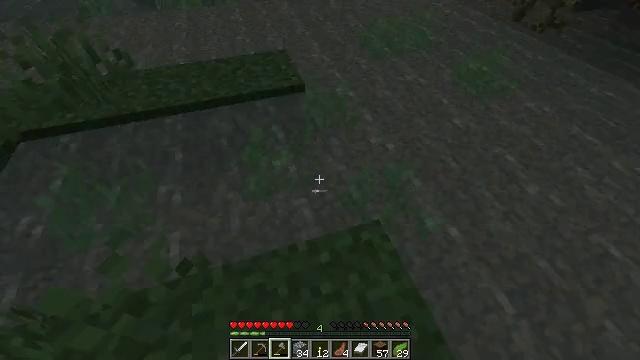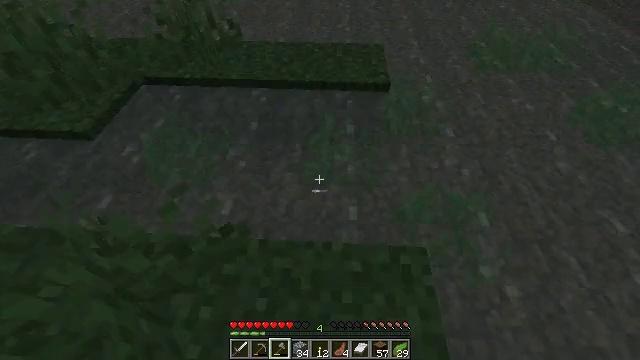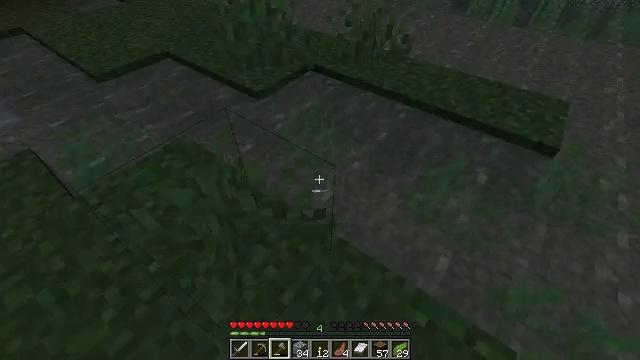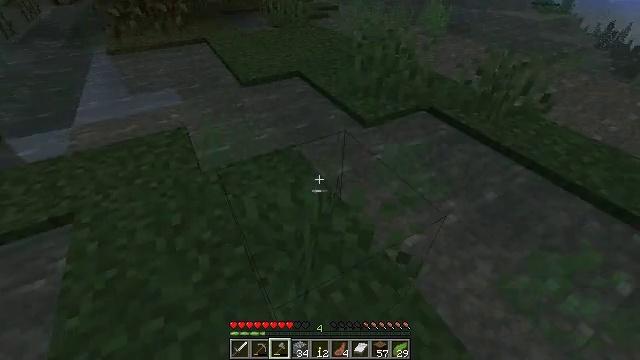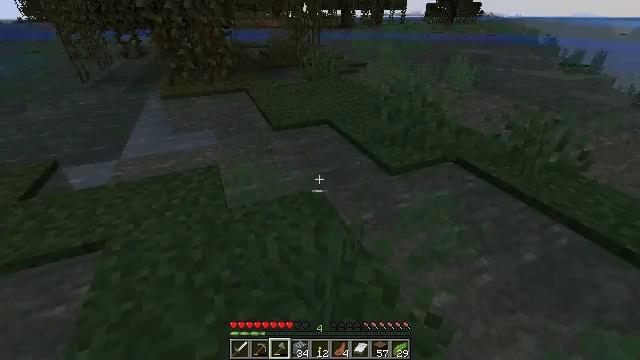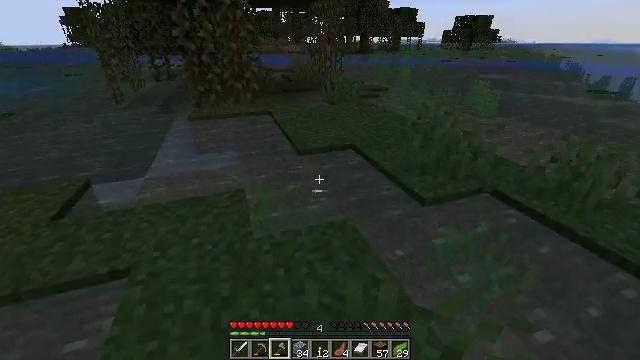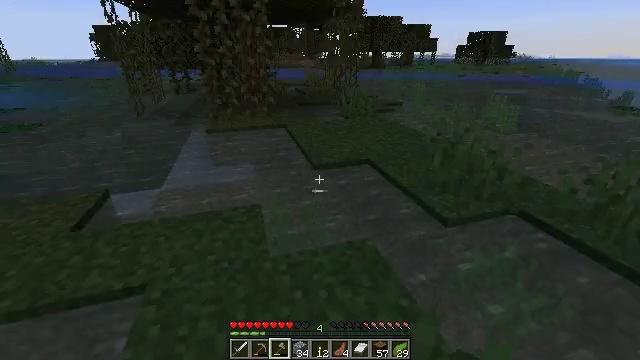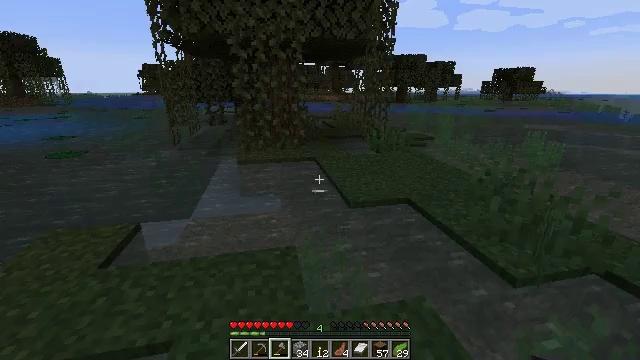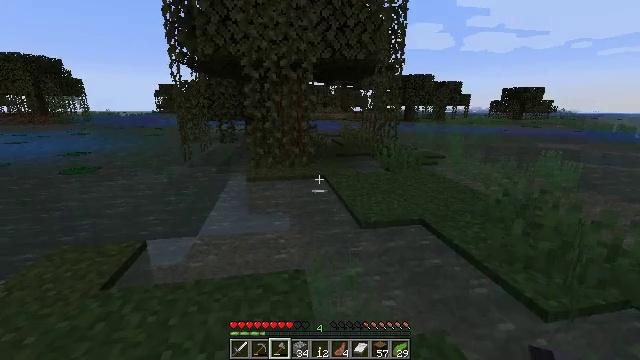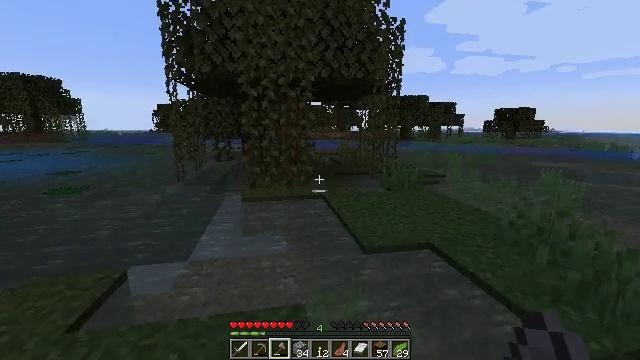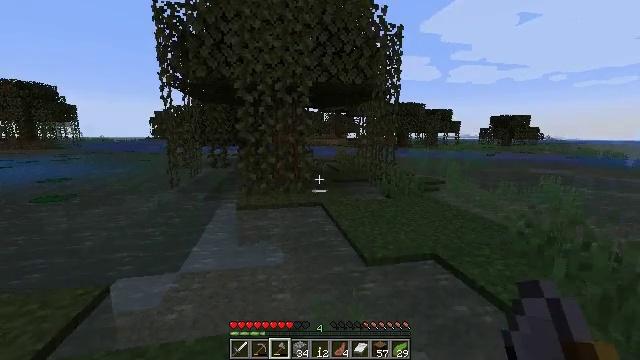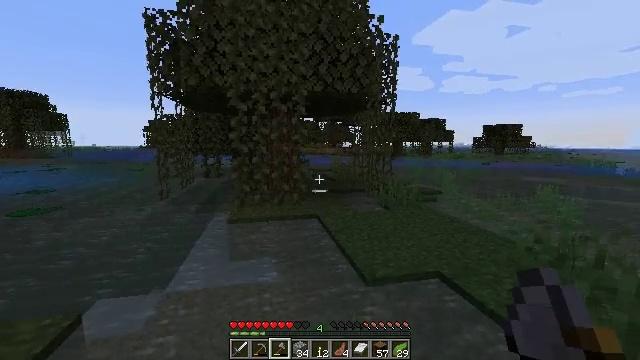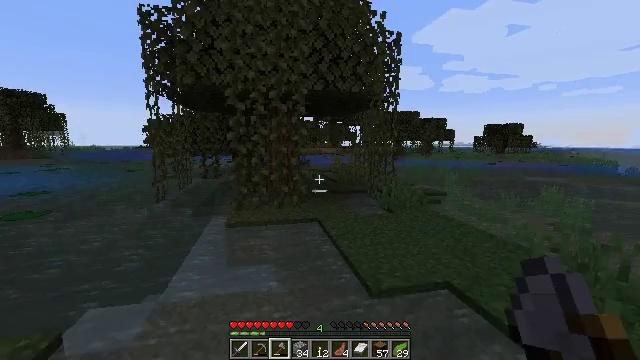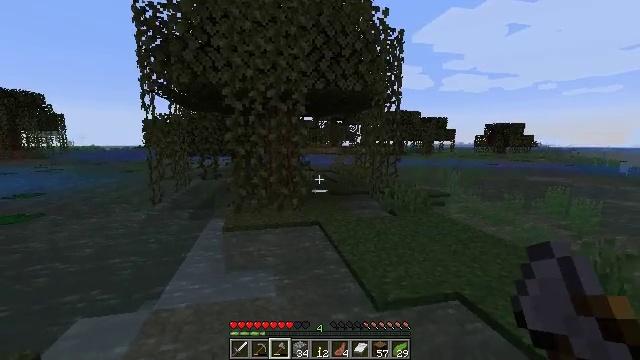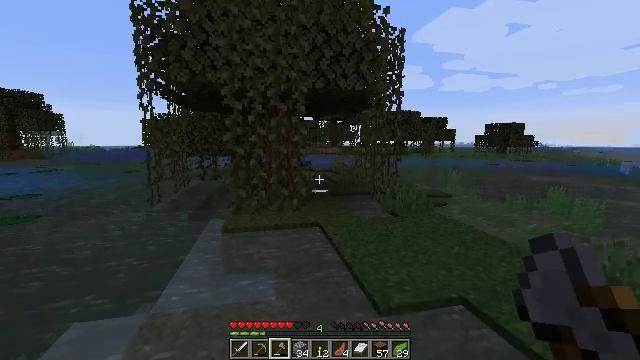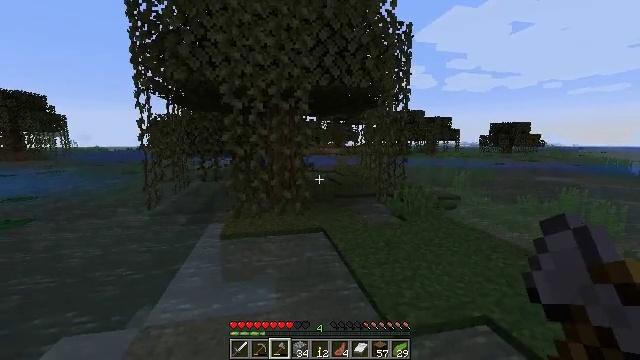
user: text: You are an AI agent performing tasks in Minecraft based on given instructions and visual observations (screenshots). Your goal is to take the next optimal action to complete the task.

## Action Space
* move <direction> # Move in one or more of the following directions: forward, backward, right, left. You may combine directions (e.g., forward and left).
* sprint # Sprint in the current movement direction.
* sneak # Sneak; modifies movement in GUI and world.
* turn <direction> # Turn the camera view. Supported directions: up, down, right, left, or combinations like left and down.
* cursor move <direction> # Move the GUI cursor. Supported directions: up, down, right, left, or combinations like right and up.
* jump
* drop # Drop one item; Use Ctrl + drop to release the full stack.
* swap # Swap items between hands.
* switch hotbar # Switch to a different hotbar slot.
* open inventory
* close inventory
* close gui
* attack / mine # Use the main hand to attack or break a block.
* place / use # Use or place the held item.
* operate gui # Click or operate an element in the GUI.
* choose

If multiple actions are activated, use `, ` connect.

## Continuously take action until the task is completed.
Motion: motion action
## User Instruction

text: Break the lily pad.
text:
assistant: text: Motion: turn left and down
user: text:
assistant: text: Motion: move left, turn left and up
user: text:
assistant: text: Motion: move left, turn left and up
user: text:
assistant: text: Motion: move forward and move left, turn left and up
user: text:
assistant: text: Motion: move forward and move left, turn left and up
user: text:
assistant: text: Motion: move forward and move left, turn left and up
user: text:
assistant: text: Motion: move forward and move left, turn left and up
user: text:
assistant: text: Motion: move forward, turn left and up
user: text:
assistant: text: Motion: move forward, turn up
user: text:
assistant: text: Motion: move forward, turn up
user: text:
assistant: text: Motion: move forward, turn right and up
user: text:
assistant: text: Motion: move forward
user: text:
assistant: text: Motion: move forward
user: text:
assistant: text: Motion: move forward
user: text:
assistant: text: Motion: move forward
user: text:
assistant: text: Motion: move forward
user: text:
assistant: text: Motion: move forward
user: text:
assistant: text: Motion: move forward, turn right
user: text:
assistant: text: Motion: move forward, turn right
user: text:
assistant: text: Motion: move forward, turn right
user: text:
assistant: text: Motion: move forward
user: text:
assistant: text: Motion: move forward, jump
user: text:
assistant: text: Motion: move forward, jump
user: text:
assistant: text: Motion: move forward, turn left, jump
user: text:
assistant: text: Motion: move forward, turn left
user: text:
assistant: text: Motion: move forward, turn left
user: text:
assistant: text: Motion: move forward
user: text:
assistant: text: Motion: move forward
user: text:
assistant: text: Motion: move forward, turn left and down
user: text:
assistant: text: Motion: move forward, turn left and down